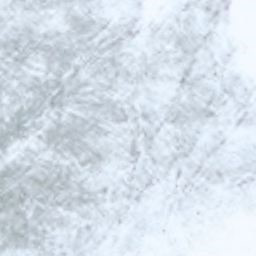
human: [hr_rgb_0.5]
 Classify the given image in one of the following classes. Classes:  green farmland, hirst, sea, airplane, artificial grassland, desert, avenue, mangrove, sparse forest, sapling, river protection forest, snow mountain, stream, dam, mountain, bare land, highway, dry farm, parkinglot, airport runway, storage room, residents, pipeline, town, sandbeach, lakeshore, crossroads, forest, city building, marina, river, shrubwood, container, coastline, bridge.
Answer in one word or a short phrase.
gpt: snow mountain